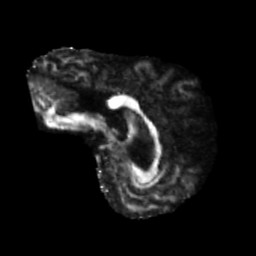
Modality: FA
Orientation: sagittal
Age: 46
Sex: female
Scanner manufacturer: siemens
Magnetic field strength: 3 T
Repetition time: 5.47 s
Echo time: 0.0854 s